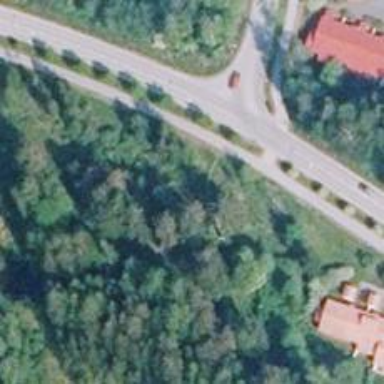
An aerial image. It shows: Cycleway.